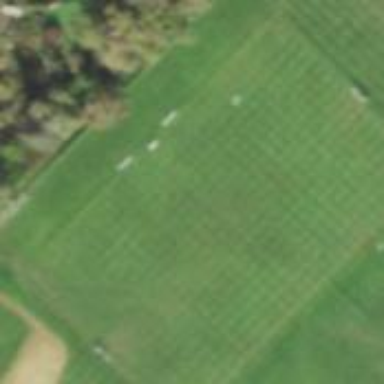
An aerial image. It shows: Hockey pitch for leisure sports activities.